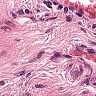
Metastatic tissue present: no